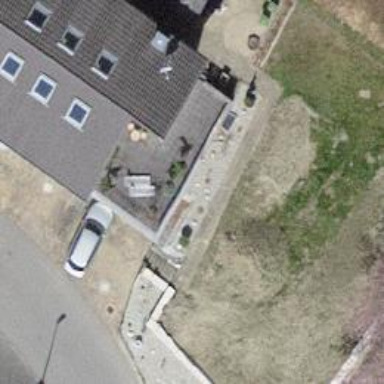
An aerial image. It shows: Detached building with gabled roof.